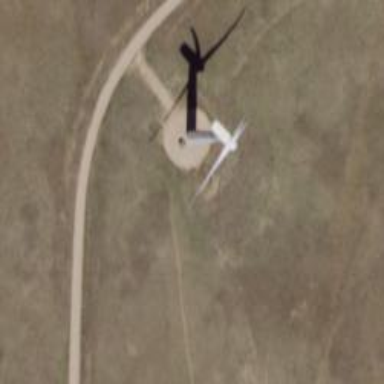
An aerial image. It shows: Wind power generator with wind turbines.